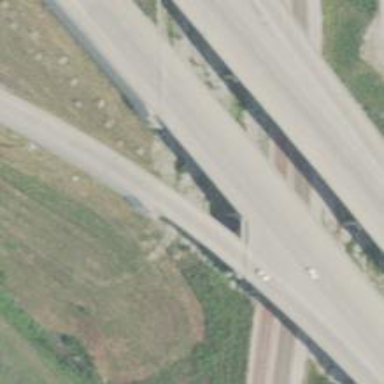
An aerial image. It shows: Motorway bridge.